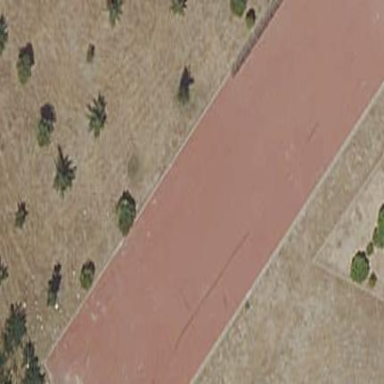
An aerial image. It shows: Cycling pitch for leisure sports.